Question: I'm trying to solve the attached question after reading some material about pinhole cameras and how their projection matrix are set and I'm still not sure I understand all the math.
in the attached question, when moving the COP of the camera to -2Zp as I understand I basically increase the focal view for the camera which basically gives me the same matrix as the one given only now the 3rd element of row 3 is 1/3Zp and not 1/Zp, is that correct?
if so, how would you calculate the new position of t, multiplying it by the new matrix I got give me (0, Yp, 2/3)T. is the solution to make sure that the last number is 1 and not 2/3 so I get (0,2Yp/3, 1). can someone explain how homogeneous coordinates work in this case?
Besides that c is pretty clear, I will get an orthographic projection.
Can someone help with section d?
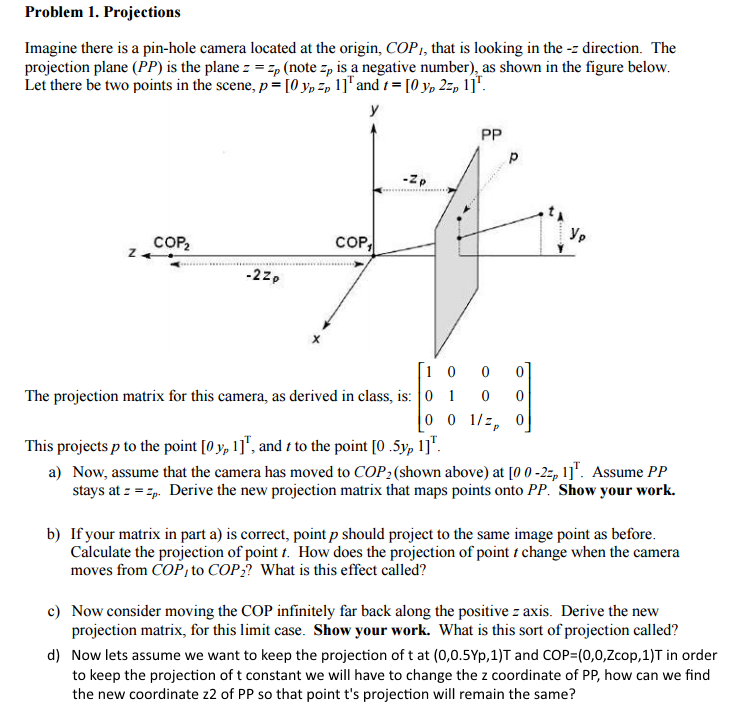
Answer: It might help to draw a diagram. You can make things simpler by ignoring the x coordinate which puts everything in 2D. In this simpler diagram to find the projection of a point t, onto the plane PP simply draw a line from the position of the pinhole to the point. This makes it very easy to work out from the diagram where each point should be projected to. You can use this to check your calculations from the matrices.
You have half the answer, if we had a pinhole at the origin and the plane was a distance 3Zp away the matrix would be
'''
( 1 0 0 0 )
M = ( 0 1 0 0 )
( 0 0 1/3Zp 0 )
'''
This only works if the pinhole is at the origin. In part a) its not.
What you need to do is apply a translation. In case a) translate everything so COP2 is at the origin, apply the projection, then apply the inverse of the translation. Thing work easier if we add a forth row to M
'''
( 1 0 0 0 )
M = ( 0 1 0 0 )
( 0 0 1 0 )
( 0 0 1/3Zp 0 ) Note modified form.
'''
A translation of distance d along the z axis is given by
'''
( 1 0 0 0 )
T = ( 0 1 0 0 )
( 0 0 1 d )
( 0 0 0 1 )
'''
The inverse will simply be
'''
( 1 0 0 0 )
T'= ( 0 1 0 0 )
( 0 0 1 -d )
( 0 0 0 1 )
'''
To get your final projection matrix find
'''
T' M T.
'''
Finally we go from 4D (x,y,z,w) to 3D (x,y,w) by dropping the third coordinate. You can do this by multiplying by a 3X4 matrix.
Note see <URL> for the correct form of the perspective projection.
To make thing explicit let a=Zp. The translation is
'''
( 1 0 0 0 )
T = ( 0 1 0 0 )
( 0 0 1 -2 a )
( 0 0 0 1 )
'''
and the projection onto a plane 3Zp from origin is
'''
( 1 0 0 0 )
M = ( 0 1 0 0 )
( 0 0 1 0 )
( 0 0 -1/(3a) 0 )
'''
Find T' M T which turns out to be
'''
( 1 0 0 0 )
N = ( 0 1 0 0 )
( 0 0 1/3 -2/3 a )
( 0 0 -1/(3a) 2/3 )
'''
We apply to our two points
'''
( 0 ) ( 0 ) ( 0 )
N ( Yp ) = ( Yp ) -> ( Yp )
( -a ) ( -a ) ( -a )
( 1 ) ( 1 )
( 0 ) ( 0 ) ( 0 )
N ( Yp ) = ( Yp ) -> ( 3/4 Yp )
( -2a ) ( -4/3 a ) ( -a )
( 1 ) ( 4/3 )
'''
Where the last step is dividing by w so we have (x,y,z) coordinates lying on the plane z=-a=-Zp. These agree with what we get from the diagram. If you want you could drop the 3rd row of N.